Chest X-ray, PA view. Patient: 60 years old, sex M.
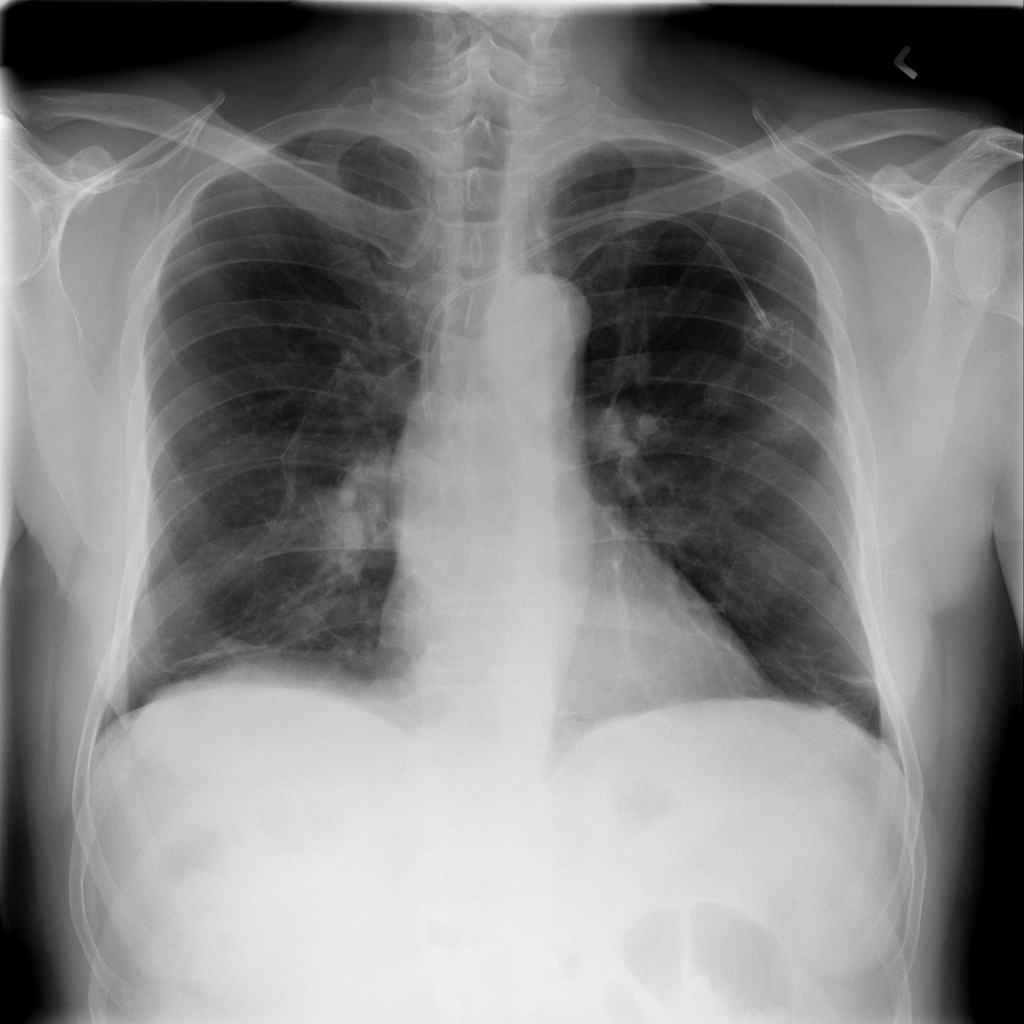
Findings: Atelectasis, Nodule